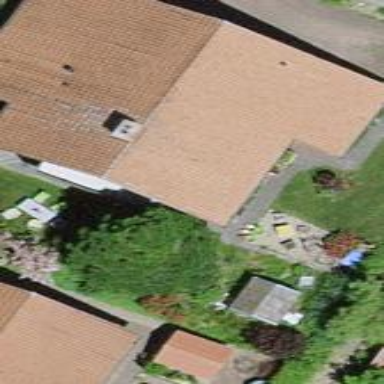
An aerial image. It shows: Residential building.